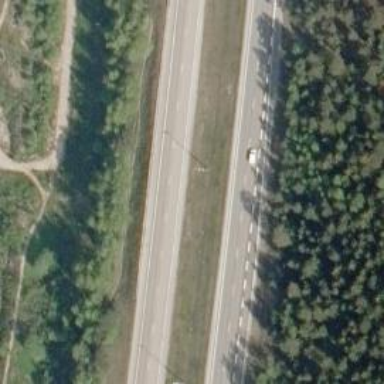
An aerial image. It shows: Asphalt motorway.